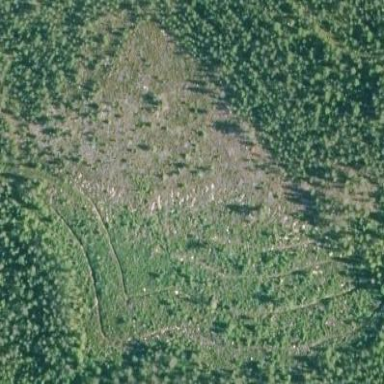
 likely man-made clearing in the landscape."